Question: I'm trying to find a way to simulate what Thinglink does.
I attach a picture so you can understand it better.
Essentially, its a dot in the picture, and when you hover it with mouse, it will display a text box.
My ideas to begin are, tooltip within bootstrap, but doesn't know for sure if you can make it on a picture...

EDIT:
Add my actual code:
'''
<div class="col-md-4 column wow fadeInRight delay=1000ms">
<div id="tooltip1" data-toggle="tooltip" data-placement="top" title="keyword1">
<div id="tooltip2" data-toggle="tooltip" data-placement="left" title="keyword2">
<div id="tooltip3" data-toggle="tooltip" data-placement="bottom" title="keyword3">
<img src="img/IPHONE_SCREENSHOT.png" alt="iOS" />
</div
</div>
</div>
</div>
'''
SOLUTION:
Thanks to @Wouter Florijn
I added bootstrap tooltip and a transparent img 16x16, beacuase its needed to tooltip to work. (Can't hover in an empty zone...)
'''
<img src="img/IPHONE_SCREENSHOT.png" alt="iOS" />
<div class="dot" data-x="20%" data-y="25%"><a href="#" rel="tooltip" title="Feature 1"><img src="img/dot_transparent.png"/></a></div>
<div class="dot" data-x="80%" data-y="50%"><a href="#" rel="tooltip" title="Feature 2"><img src="img/dot_transparent.png" /></a></div>
<div class="dot" data-x="35%" data-y="80%"><a href="#" rel="tooltip" title="Feature 3"><img src="img/dot_transparent.png" /></a></div>
<div class="dot" data-x="55%" data-y="15%"><a href="#" rel="tooltip" title="Feature 4"><img src="img/dot_transparent.png" /></a></div>
'''
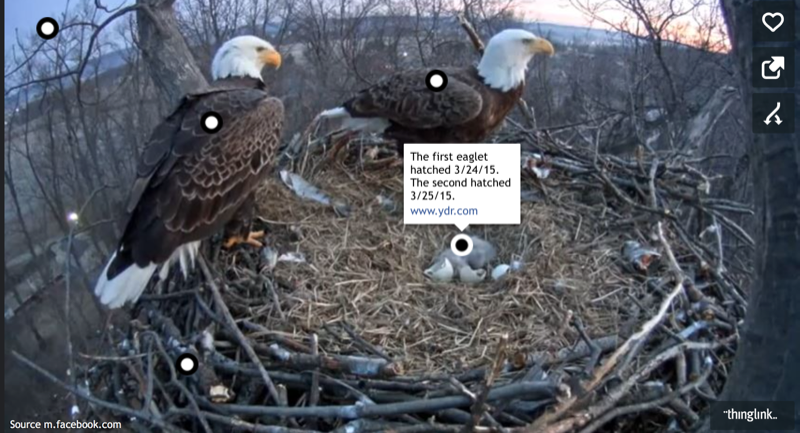
Answer: You need to make a container div for the picture and then add a number of absolutely positioned divs inside the container.
It would be best to position the dots using JS I think.
Then, add tooltips to the '.dot' divs using whatever you want. jQuery UI, Bootstrap, Foundation... Or your own code of course.
<URL>
HTML:
'''
<div class="container">
<img src="..." />
<div class="dot" data-x="20%" data-y="25%"></div>
<div class="dot" data-x="80%" data-y="50%"></div>
<div class="dot" data-x="35%" data-y="80%"></div>
<div class="dot" data-x="55%" data-y="15%"></div>
</div>
'''
CSS:
'''
.container {
position: relative;
max-width: 100%;
}
.container img {
max-width: 100%;
}
.dot {
position: absolute;
width: 16px;
height: 16px;
background-color: black;
border: 8px solid white;
border-radius: 99999px;
cursor: pointer;
}
.dot:hover {
background-color: white;
border: 8px solid black;
}
'''
JS:
'''
$(document).ready(function() {
$('.dot').each(function() {
$(this).css('left', $(this).data('x'));
$(this).css('top', $(this).data('y'));
});
});
'''